Question: I am having a problem inserting values into a QMap & I cannot figure out why. I have stripped my code right down to just make what I was trying to do work. The code is below:
'''
#include <QtCore/QCoreApplication>
#include <QString>
#include <QMap>
int main(int argc, char *argv[])
{
QCoreApplication a(argc, argv);
QString string1 = "a";
QString string2 = "b";
QMap<QString,QString> myMap;
myMap.insert(string1,string2);
return a.exec();
}
'''
This produces the following map:

Why is this happening? What am I doing wrong?
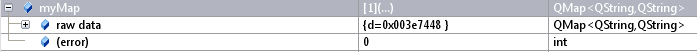
Answer: This looks like a problem with the VS variable watch, that it is having trouble parsing the contents of the variable.
If you check the values in 'myMap' using QDebug(), you'll probably find that the pairs have inserted correctly but VS is not interpreting the contents correctly.
Try uninstalling and re-installing your VS plugin and, if the problem persists, log a bug with Qt that their 'QMap' parsing script in the VS plugin might be faulty.